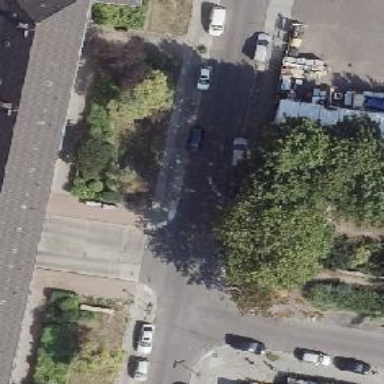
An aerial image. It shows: There is parking obstacle present.